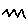
Label: zigzag